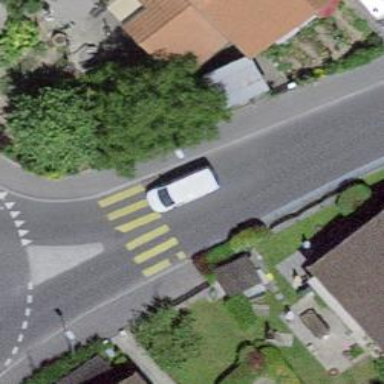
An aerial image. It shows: Marked crossing on the road.